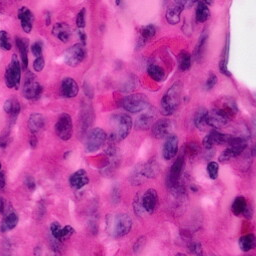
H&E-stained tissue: Pancreatic